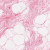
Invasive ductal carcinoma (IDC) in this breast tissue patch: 0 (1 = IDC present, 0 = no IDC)